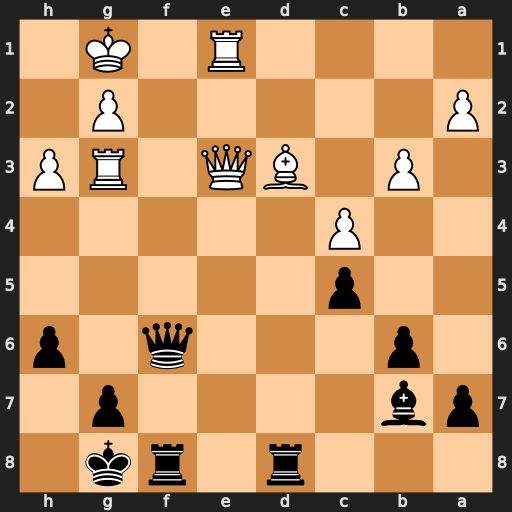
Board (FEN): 3r1rk1/pb4p1/1p3q1p/2p5/2P5/1P1BQ1RP/P5P1/4R1K1
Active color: b
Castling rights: -
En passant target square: -
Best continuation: Rxd3 Qxd3 Qf2+ Kh2 Qxe1